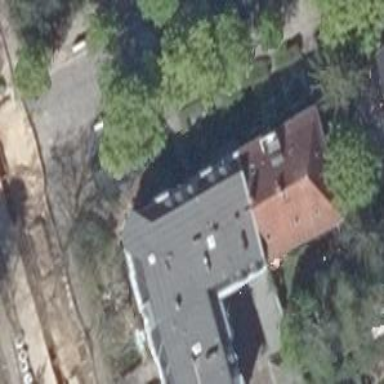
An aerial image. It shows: Image showing building with apartments.